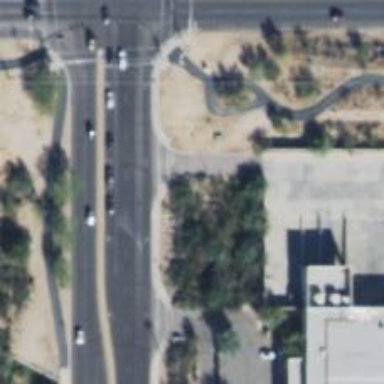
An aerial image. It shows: Marked crossing on asphalt footway.